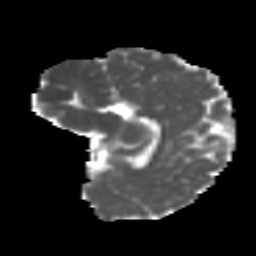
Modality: MD
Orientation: sagittal
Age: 8
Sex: female
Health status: ill
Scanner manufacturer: ge
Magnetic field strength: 3 T
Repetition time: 6.752 s
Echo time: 0.079 s